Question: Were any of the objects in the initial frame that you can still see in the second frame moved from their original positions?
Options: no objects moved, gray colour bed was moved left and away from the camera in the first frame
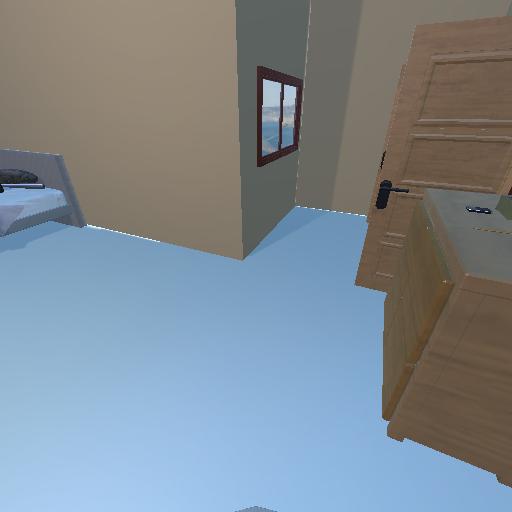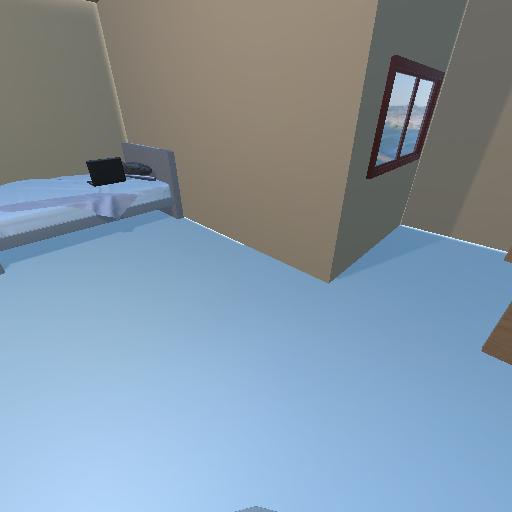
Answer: no objects moved